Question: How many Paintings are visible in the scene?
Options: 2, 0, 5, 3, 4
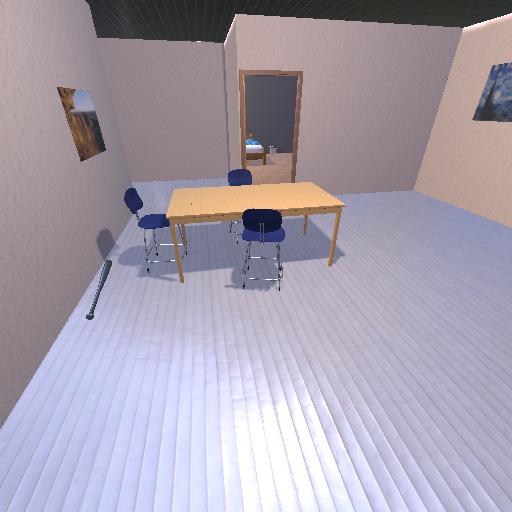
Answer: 2